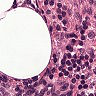
Metastatic tissue present: no